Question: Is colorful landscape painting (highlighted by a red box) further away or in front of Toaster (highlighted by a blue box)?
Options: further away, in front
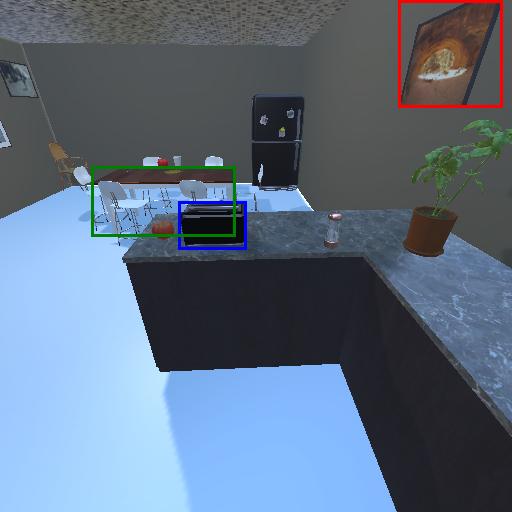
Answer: further away